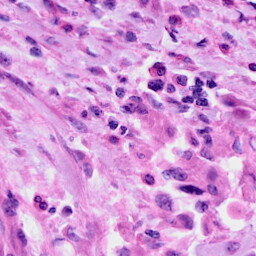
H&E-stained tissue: Cervix